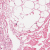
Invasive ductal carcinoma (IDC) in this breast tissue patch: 0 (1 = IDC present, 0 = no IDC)